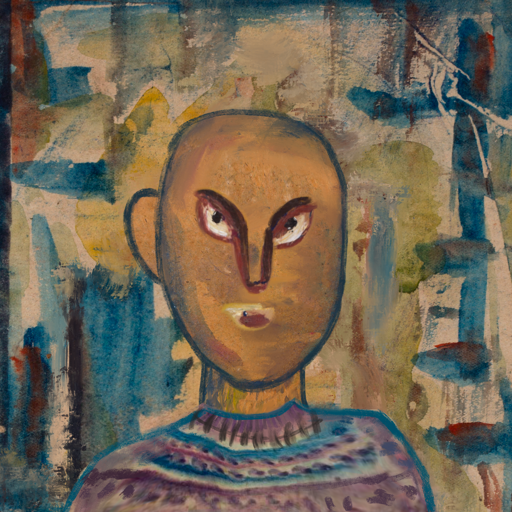
Background: Orphan, Head And Neck Front: In_The_Sun, Face Front: After_Raid, Bust: HillGirl, Hair Front: Blank, Head Accessory: Blank, Second Necklace: Blank, Necklace: In_The_Sun, Baby: Blank